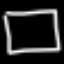
Label: square